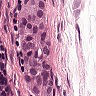
Metastatic tissue present: yes